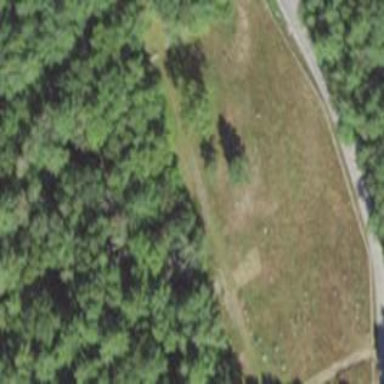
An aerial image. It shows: Private cemetery.